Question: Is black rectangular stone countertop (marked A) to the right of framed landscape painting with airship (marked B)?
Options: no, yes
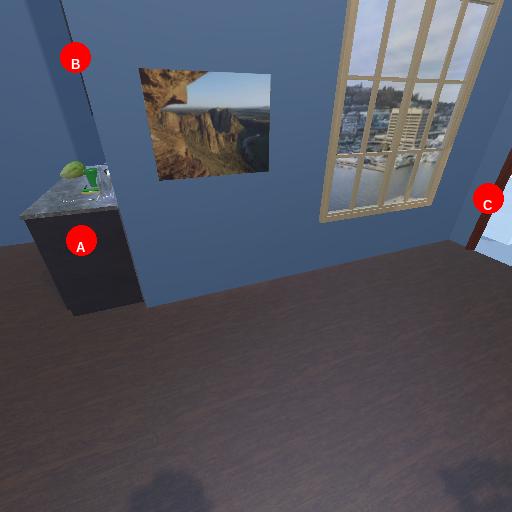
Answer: no